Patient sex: M
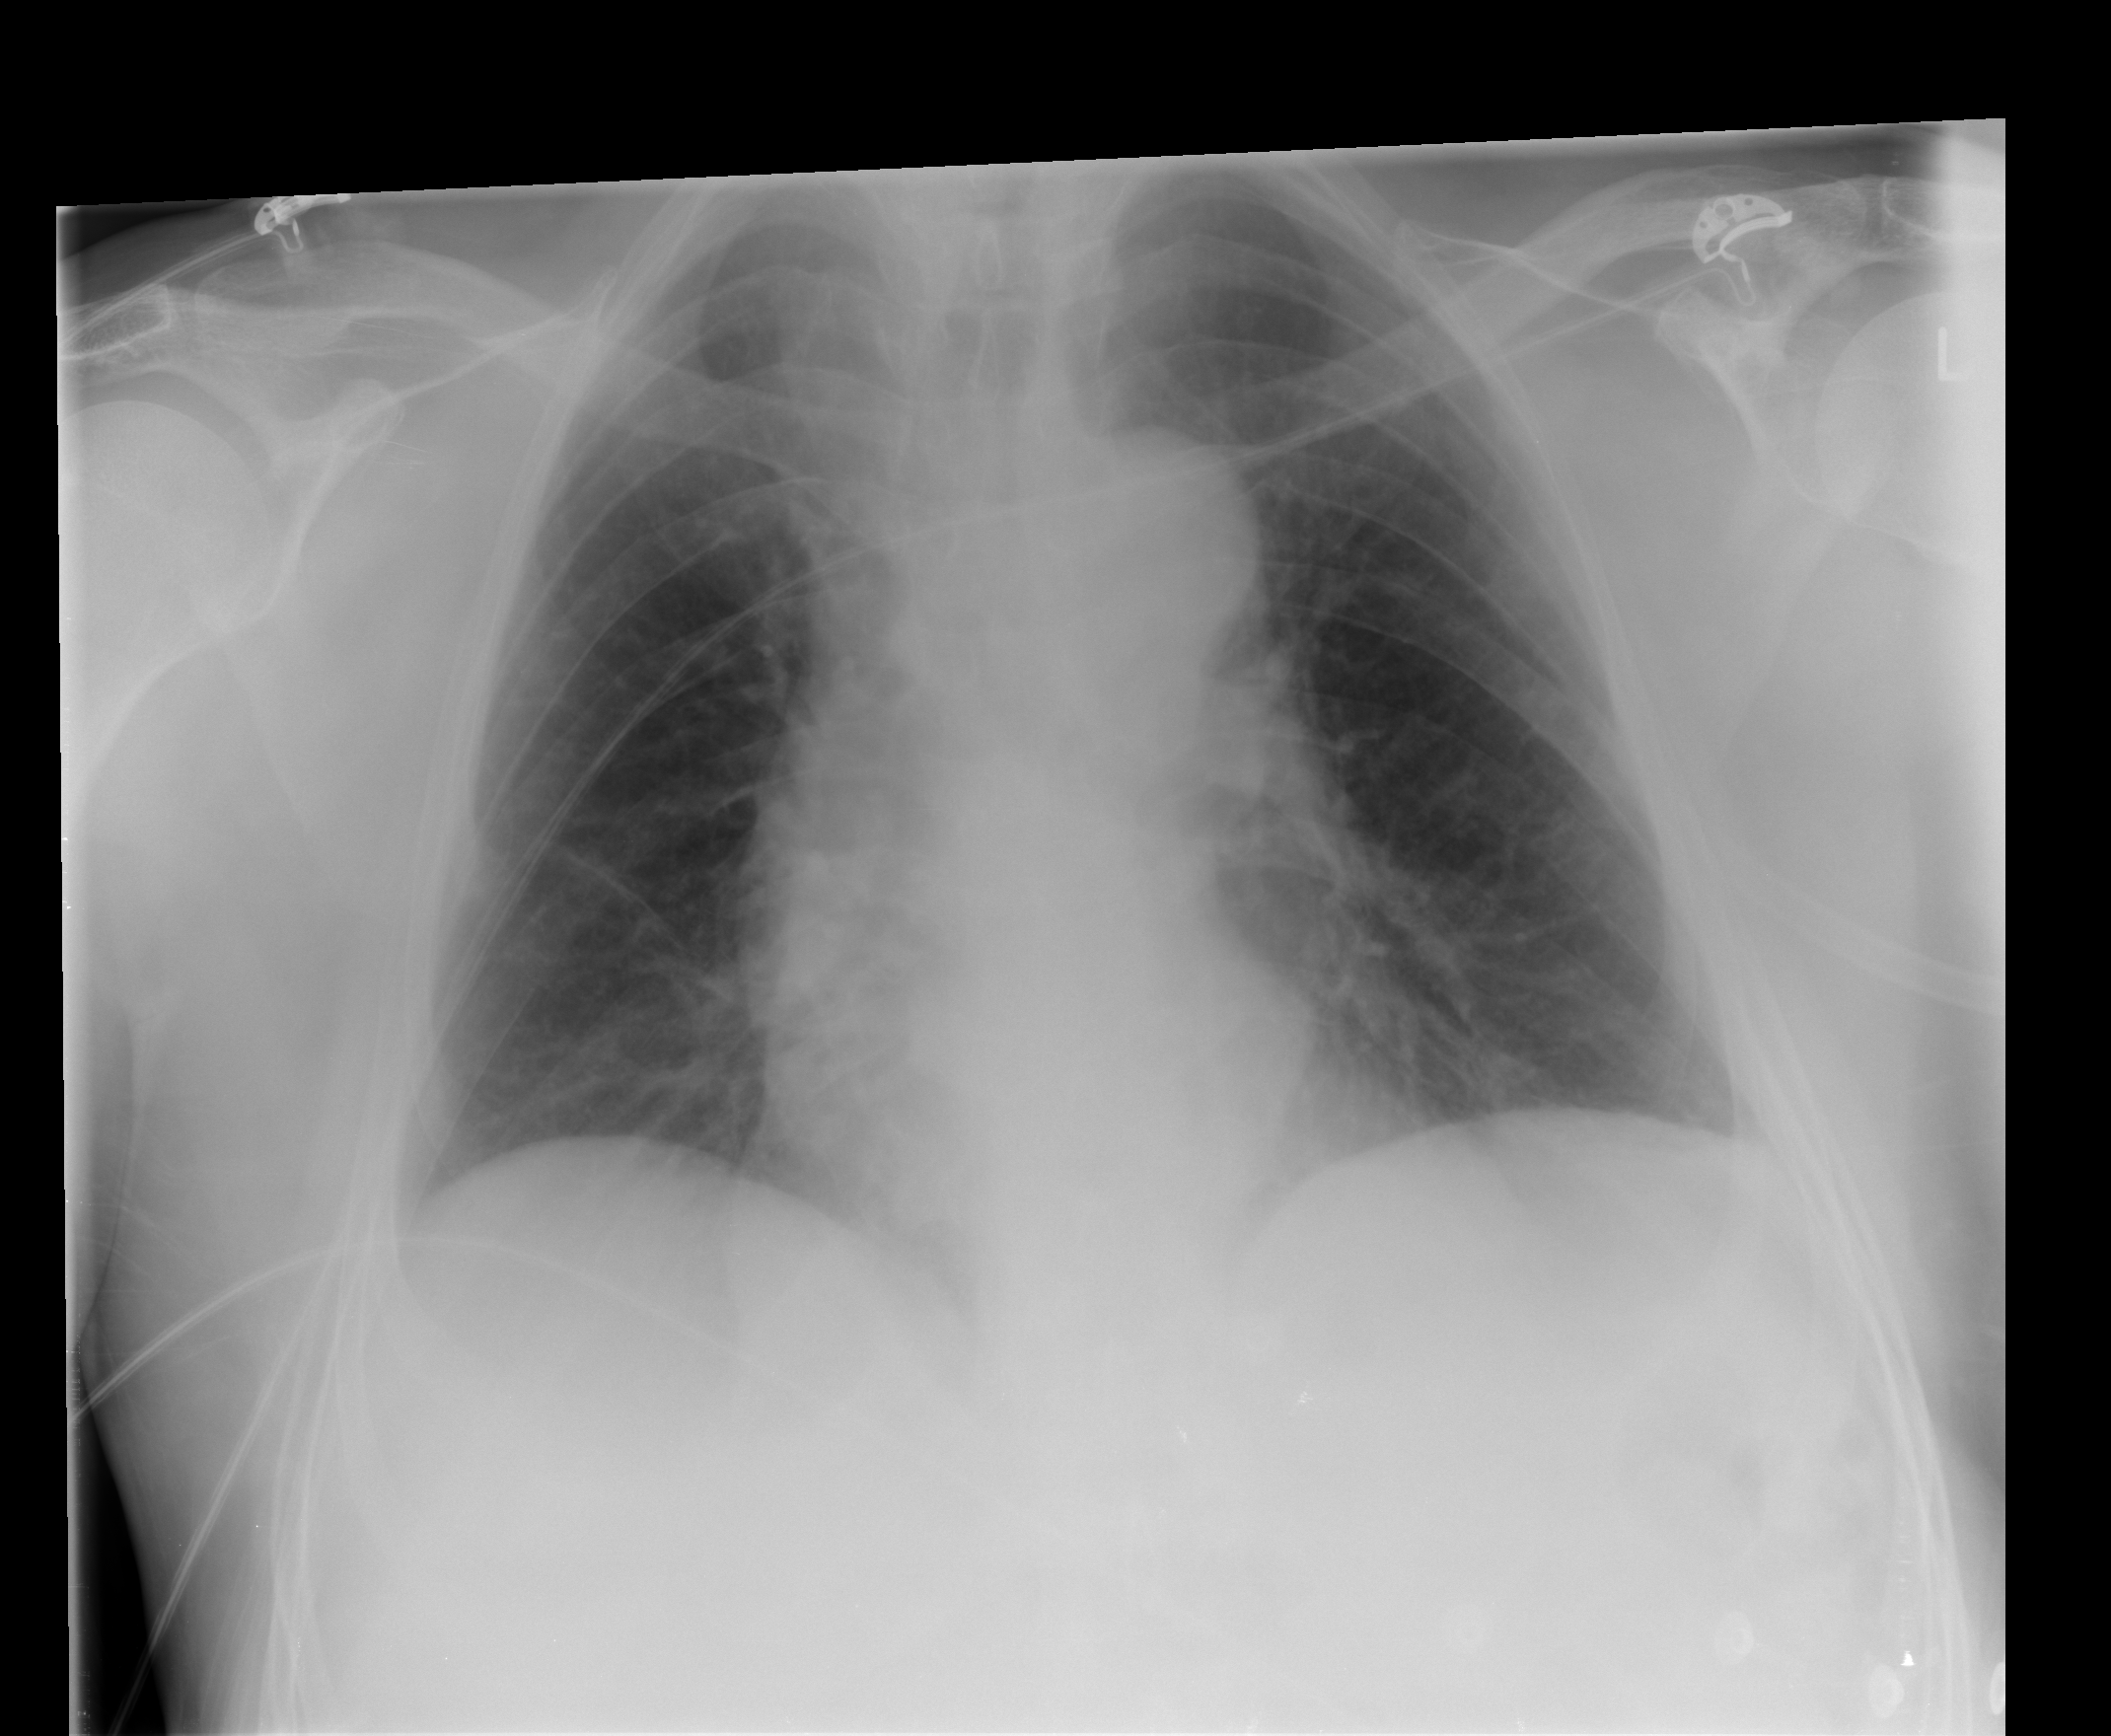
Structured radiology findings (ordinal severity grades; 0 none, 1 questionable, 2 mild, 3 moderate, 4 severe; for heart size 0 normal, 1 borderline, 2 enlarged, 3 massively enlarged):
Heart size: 0
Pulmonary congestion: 0
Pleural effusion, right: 0
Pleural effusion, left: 0
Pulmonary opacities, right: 0
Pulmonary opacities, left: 0
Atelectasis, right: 1
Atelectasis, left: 1